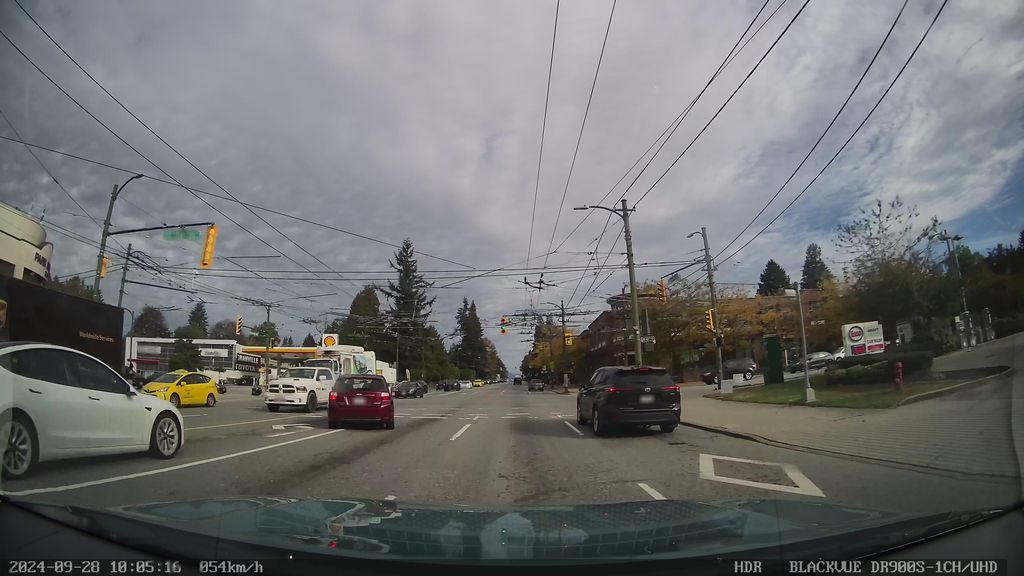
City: vancouver